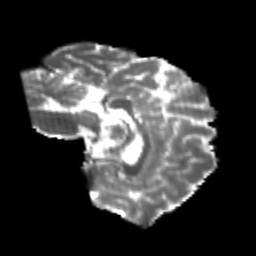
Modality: T2w
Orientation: sagittal
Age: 21
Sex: male
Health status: healthy
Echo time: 0.074 s